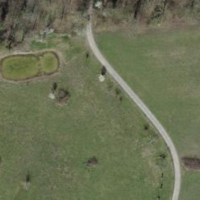
EUNIS habitat code: 25
Species observed at this site:
Erynnis tages
Aglais urticae
Gonepteryx rhamni
Pieris napi
Pieris rapae
Pyrausta despicata
Aglais io
Cyaniris semiargus